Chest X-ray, PA view. Patient: 40 years old, sex F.
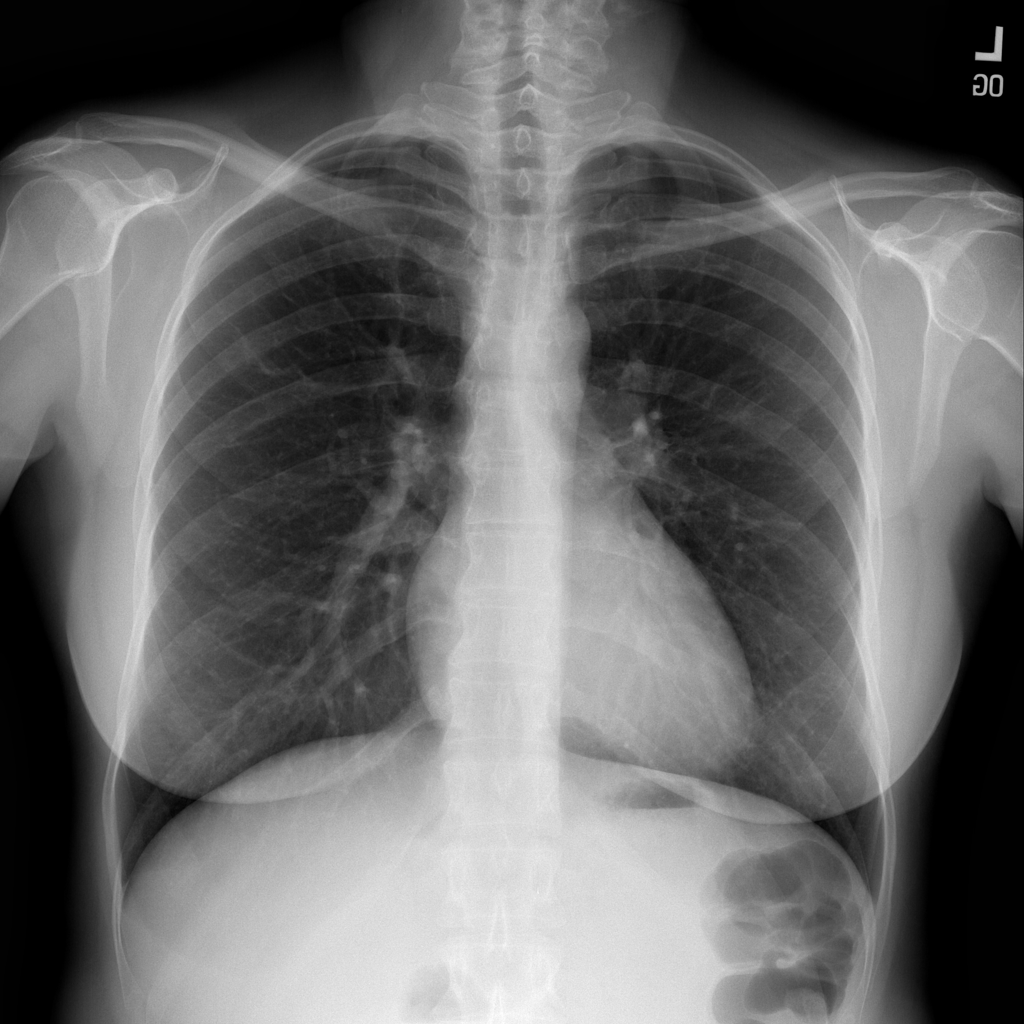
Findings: No Finding